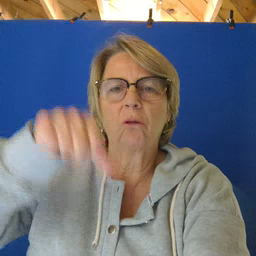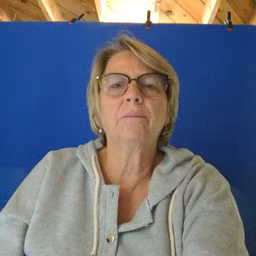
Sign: puzzle